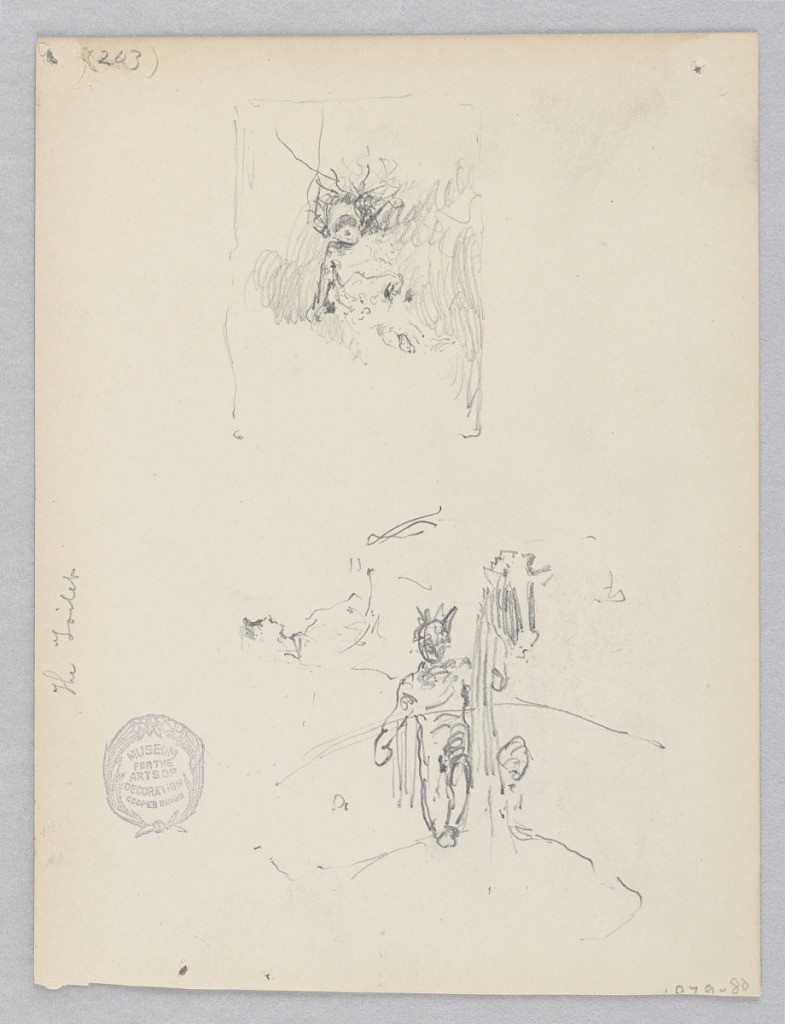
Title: Figure
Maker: Robert Frederick Blum, American, 1857–1903
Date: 1879–1880
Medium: Graphite on wove paper
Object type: Drawing
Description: Two sketches of a figure wearing a crown.